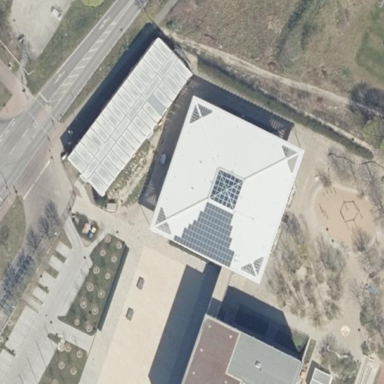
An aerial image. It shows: School building.